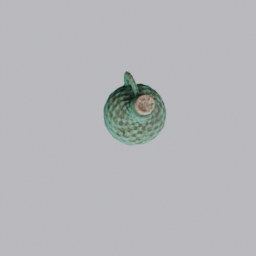
Label: decoration